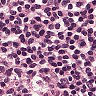
Metastatic tissue present: no